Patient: sex M, age 55
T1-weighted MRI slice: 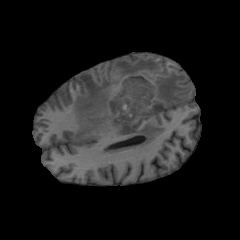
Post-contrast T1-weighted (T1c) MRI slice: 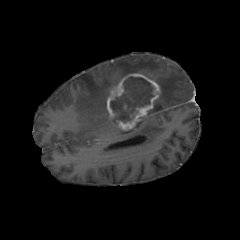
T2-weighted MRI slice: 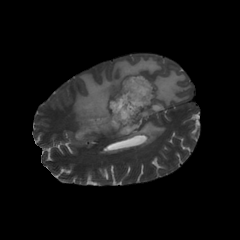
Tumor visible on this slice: yes
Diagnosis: Glioblastoma, IDH-wildtype
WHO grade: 4